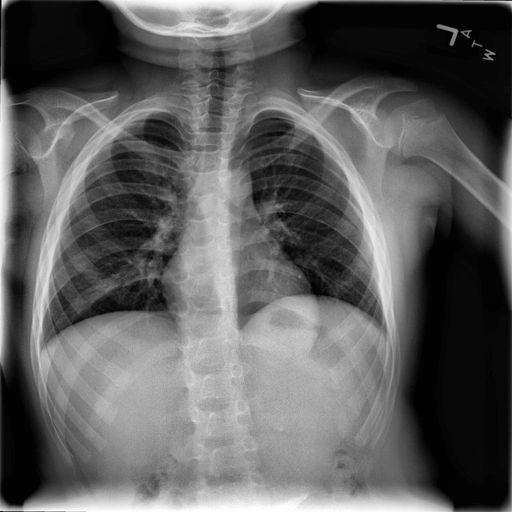
Finding: NORMAL